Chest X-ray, AP view. Patient: 34 years old, sex M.
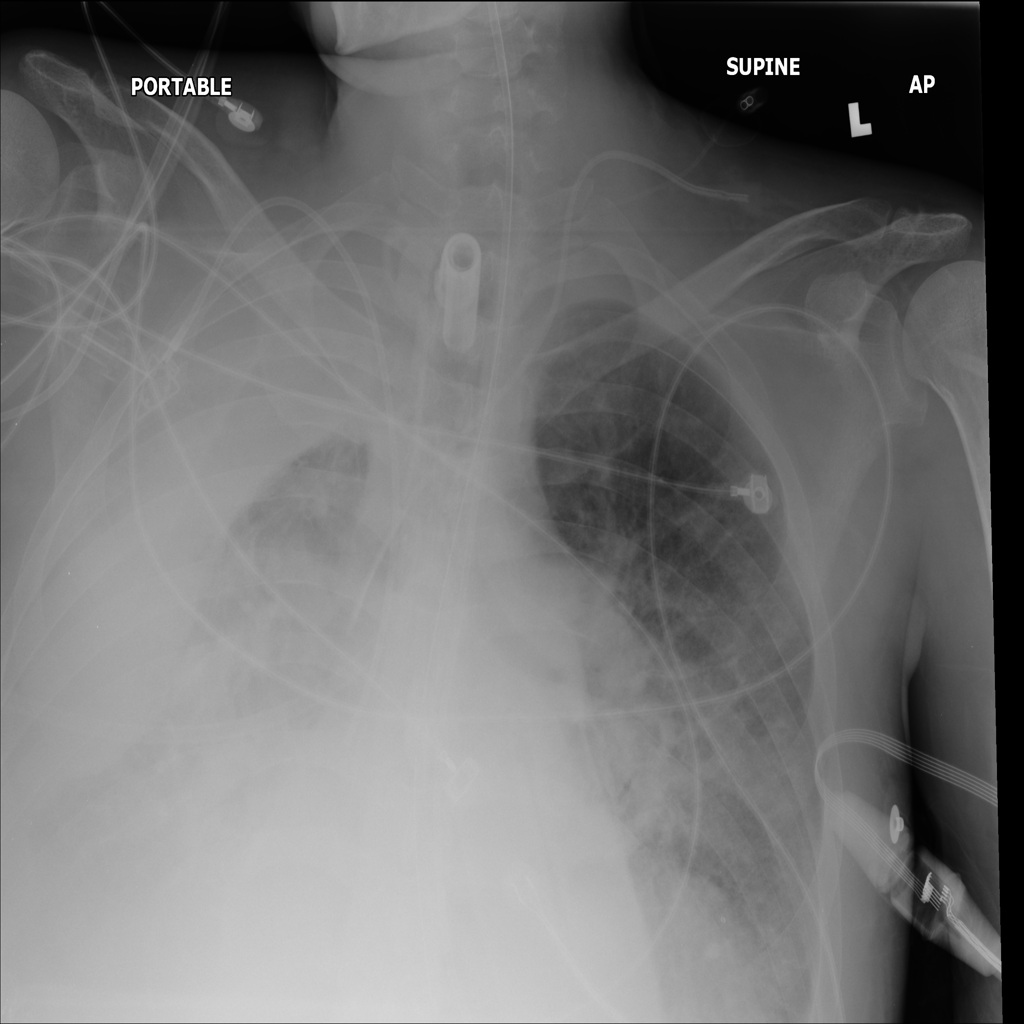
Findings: Pleural_Thickening